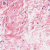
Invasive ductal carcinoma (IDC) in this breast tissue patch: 0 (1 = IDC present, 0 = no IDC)